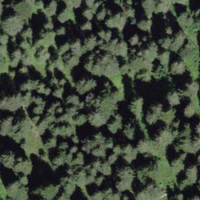
EUNIS habitat code: 43
Species observed at this site:
Caltha palustris